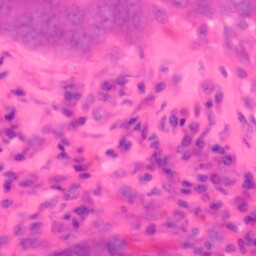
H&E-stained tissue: Colon